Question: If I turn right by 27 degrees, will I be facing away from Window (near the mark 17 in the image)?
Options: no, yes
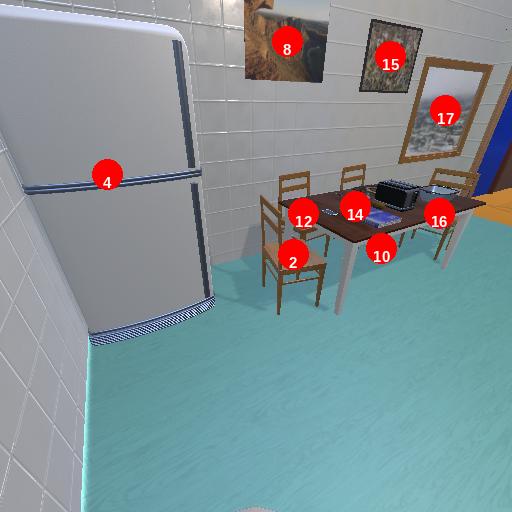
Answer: no